Here is the raw acceleration-versus-time signal recorded on a bearing housing. Determine the bearing's health state. Answer with exactly one of: normal, inner_race, outer_race, ball.
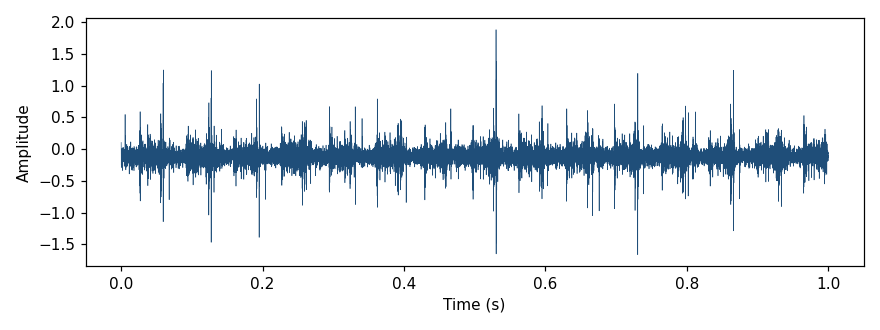
Answer: ball